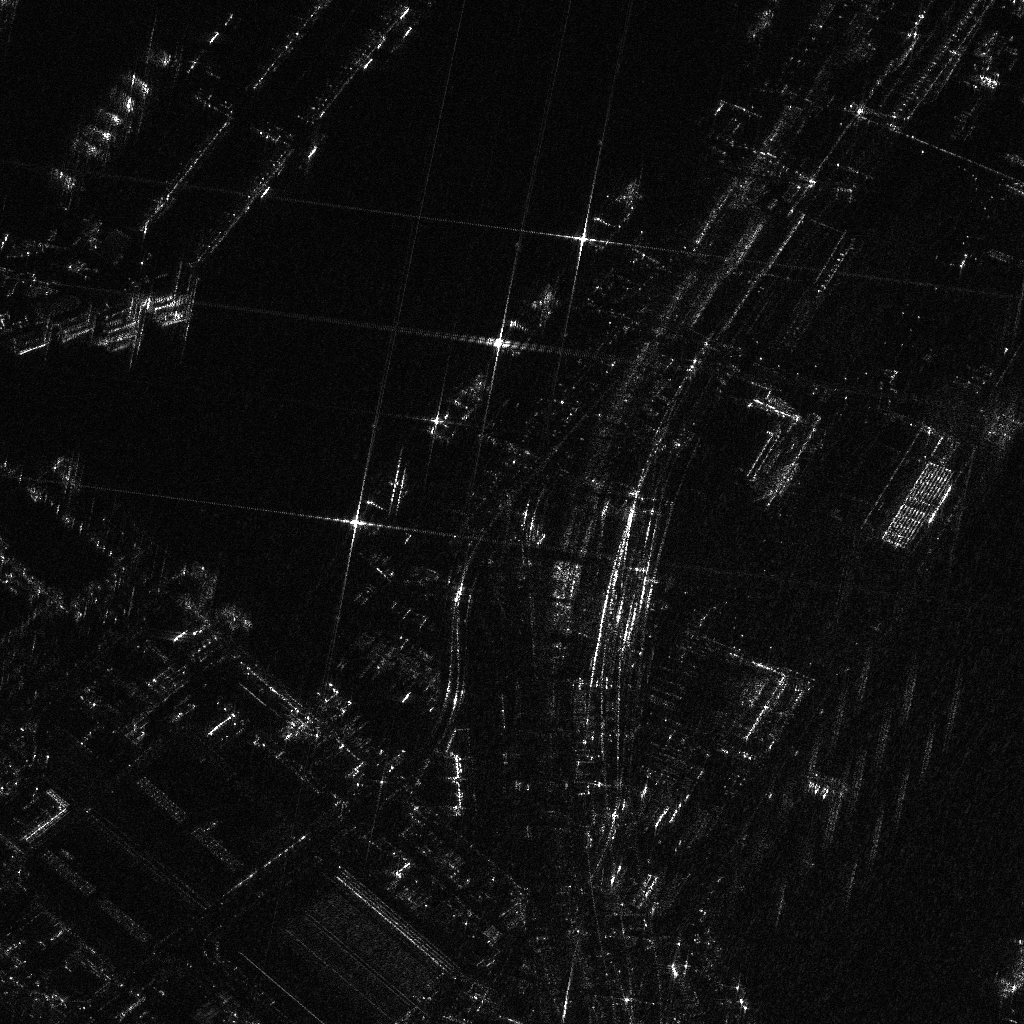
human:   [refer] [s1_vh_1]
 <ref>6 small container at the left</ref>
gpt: <box>[[16, 29, 17, 32, 70], [11, 29, 12, 32, 70], [11, 30, 12, 33, 70], [11, 31, 12, 34, 70], [7, 30, 7, 33, 70], [2, 32, 3, 35, 70]]</box>

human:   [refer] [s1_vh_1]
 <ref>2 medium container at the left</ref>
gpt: <box>[[18, 55, 21, 56, 40], [21, 59, 24, 60, 40]]</box>

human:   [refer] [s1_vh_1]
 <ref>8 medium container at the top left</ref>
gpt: <box>[[5, 16, 7, 17, 36], [7, 13, 9, 15, 36], [8, 12, 10, 13, 36], [9, 10, 11, 11, 36], [10, 8, 13, 10, 34], [11, 7, 14, 8, 36], [13, 4, 17, 6, 34], [10, 8, 13, 10, 35]]</box>

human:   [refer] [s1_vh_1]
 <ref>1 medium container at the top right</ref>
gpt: <box>[[73, 0, 75, 3, 30]]</box>